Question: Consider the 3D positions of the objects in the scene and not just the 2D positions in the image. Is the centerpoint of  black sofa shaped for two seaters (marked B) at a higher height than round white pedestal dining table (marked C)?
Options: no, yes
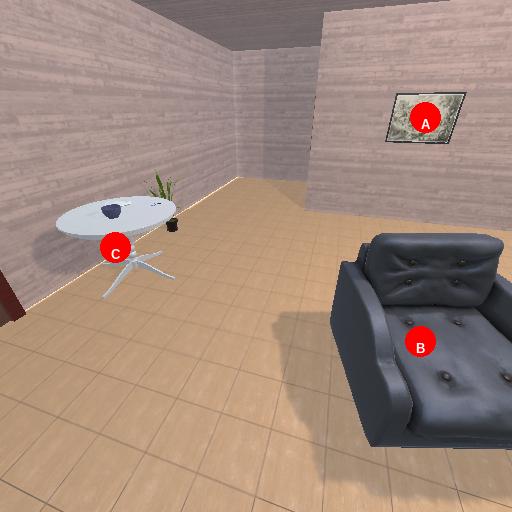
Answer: no